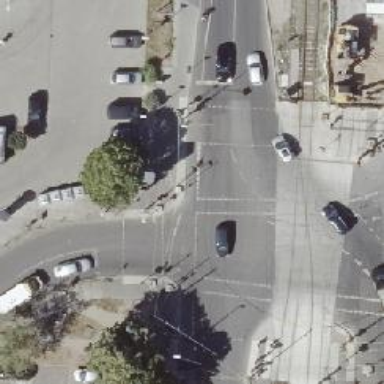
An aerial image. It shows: Footway with traffic signals at crossing.